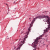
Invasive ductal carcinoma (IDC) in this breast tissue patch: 0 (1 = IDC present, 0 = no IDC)